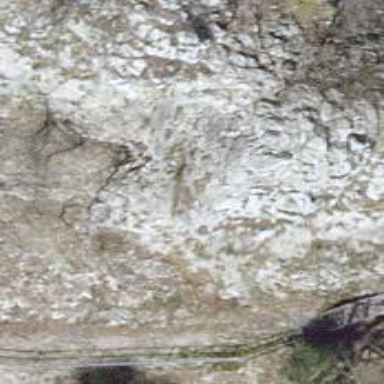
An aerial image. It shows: Natural cliff.